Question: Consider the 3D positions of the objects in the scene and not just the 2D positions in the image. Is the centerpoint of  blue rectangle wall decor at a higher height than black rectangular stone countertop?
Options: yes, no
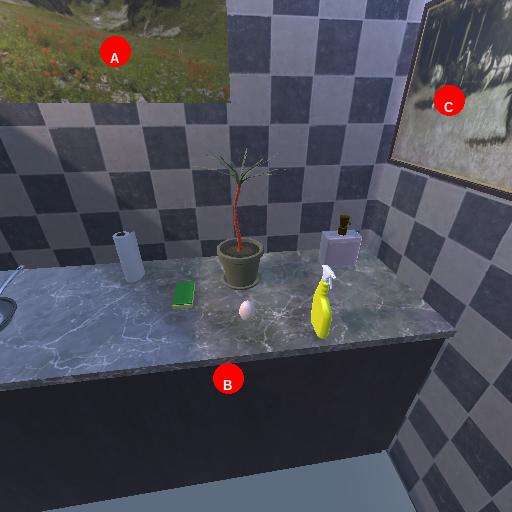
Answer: yes